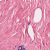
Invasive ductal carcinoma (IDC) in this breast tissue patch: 0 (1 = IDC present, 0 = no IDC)